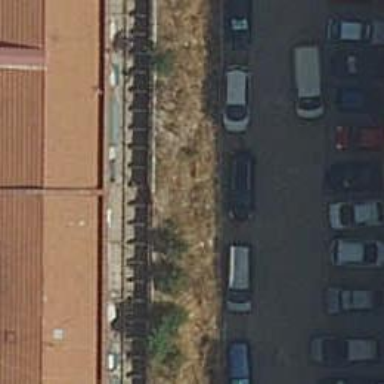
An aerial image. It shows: Wall barrier.